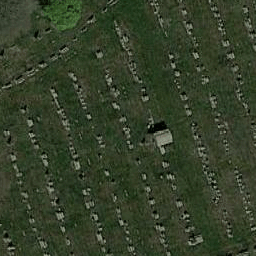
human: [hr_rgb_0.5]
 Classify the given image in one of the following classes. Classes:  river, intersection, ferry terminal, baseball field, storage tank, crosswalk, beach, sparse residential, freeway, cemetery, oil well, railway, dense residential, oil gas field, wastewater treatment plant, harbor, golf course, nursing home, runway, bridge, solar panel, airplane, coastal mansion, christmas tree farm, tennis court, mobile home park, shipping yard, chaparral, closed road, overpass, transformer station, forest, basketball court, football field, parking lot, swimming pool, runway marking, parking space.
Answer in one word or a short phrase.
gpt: cemetery